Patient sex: M
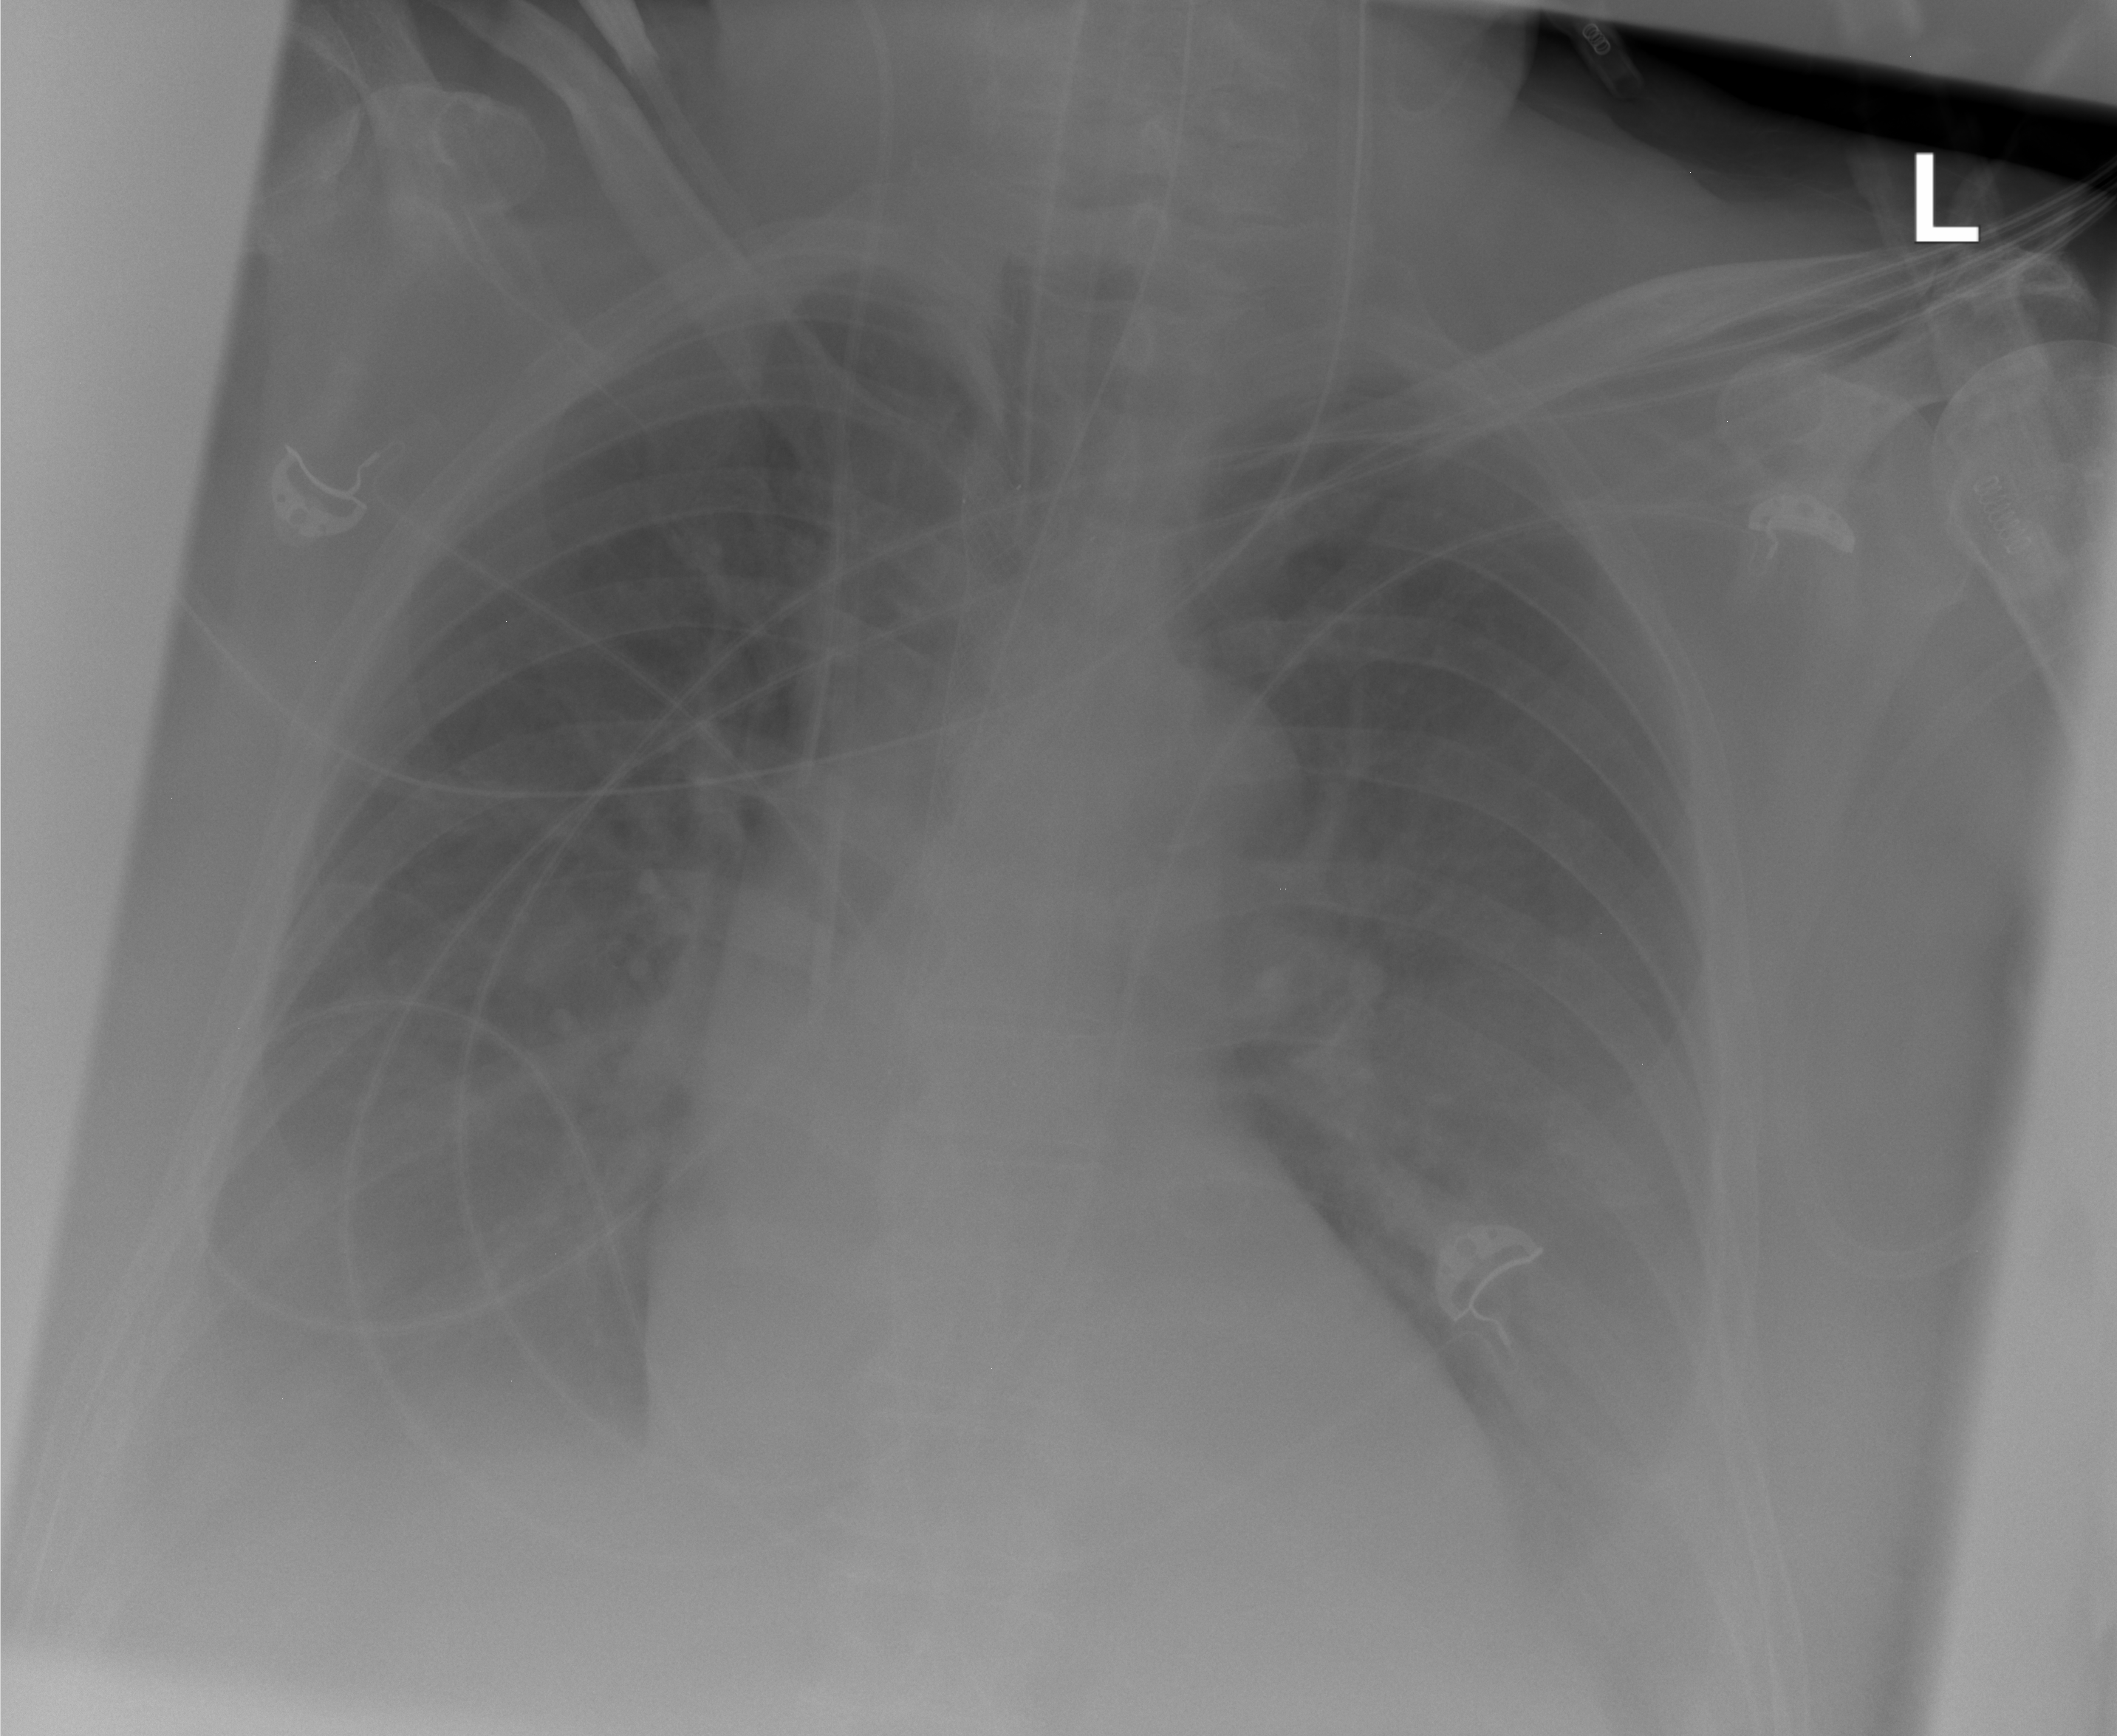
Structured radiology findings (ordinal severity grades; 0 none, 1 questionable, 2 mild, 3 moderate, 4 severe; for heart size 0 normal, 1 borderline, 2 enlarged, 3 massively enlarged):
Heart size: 0
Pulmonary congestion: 0
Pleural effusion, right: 2
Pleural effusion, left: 2
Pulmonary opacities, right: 0
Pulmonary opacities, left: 0
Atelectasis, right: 2
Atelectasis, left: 2